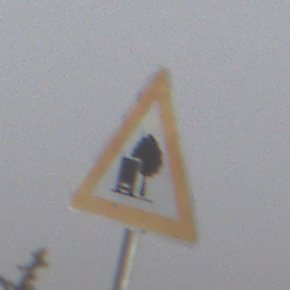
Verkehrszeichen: UnzureichendesLichtraumprofil
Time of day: MorningAfternoon
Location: Outdoor (Nature)
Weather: PartlyCloudy
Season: NotSpecified
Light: Natural